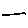
Label: line